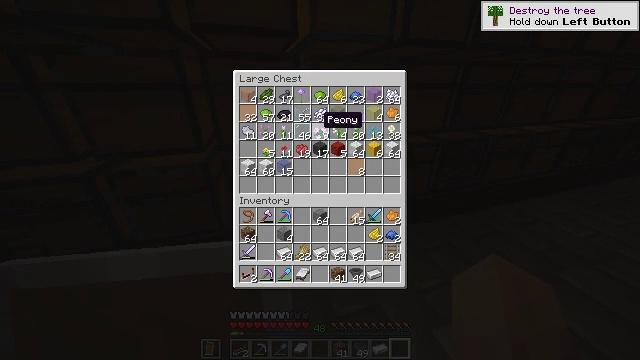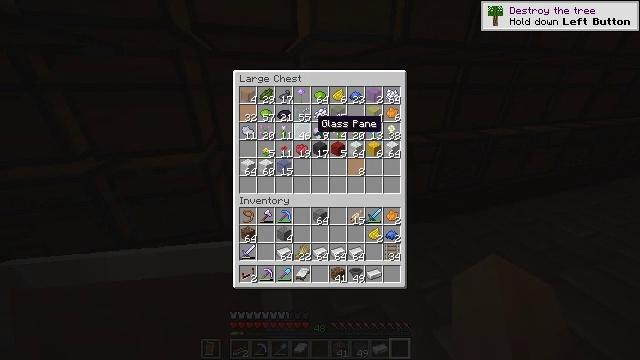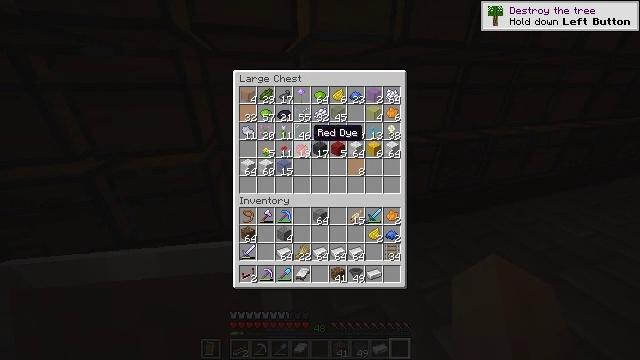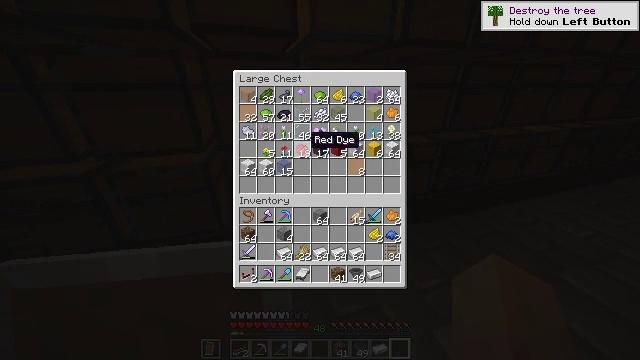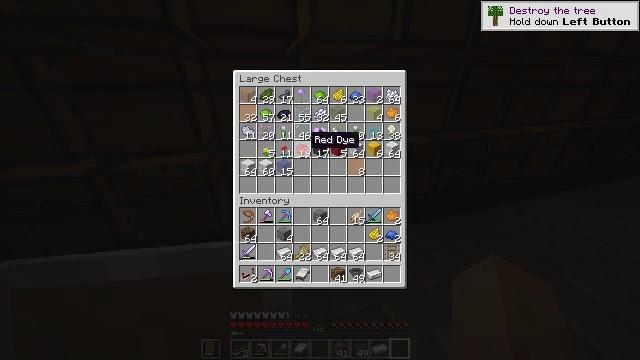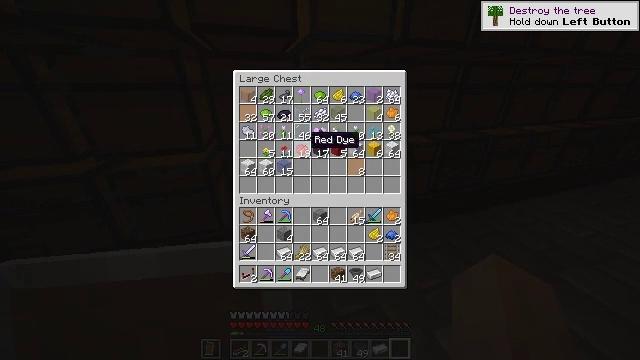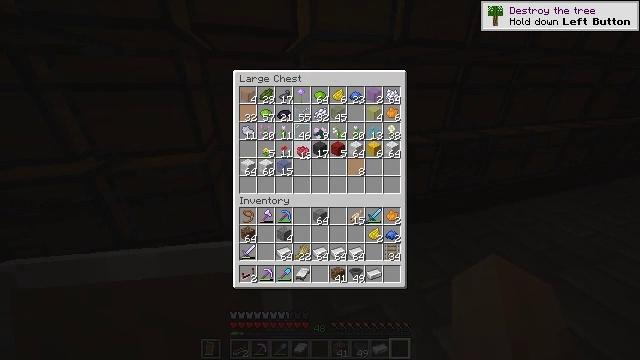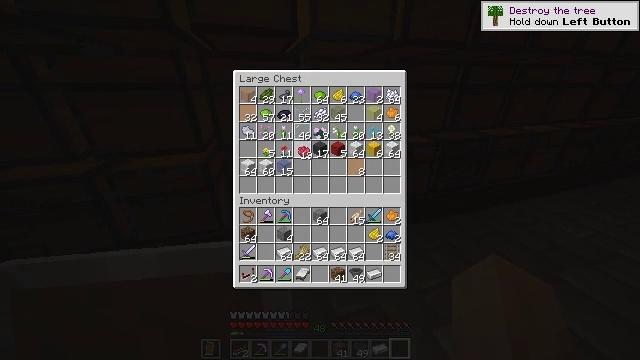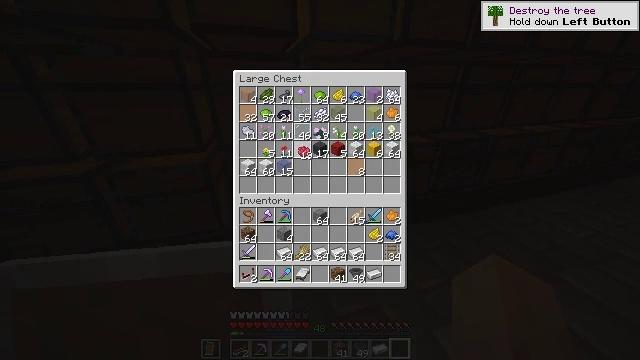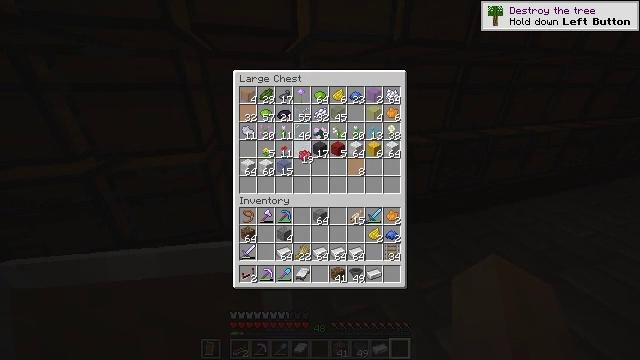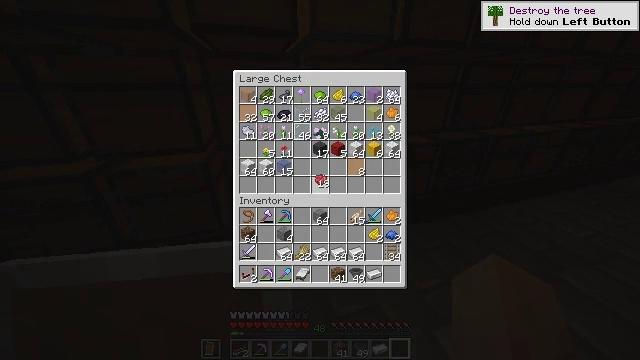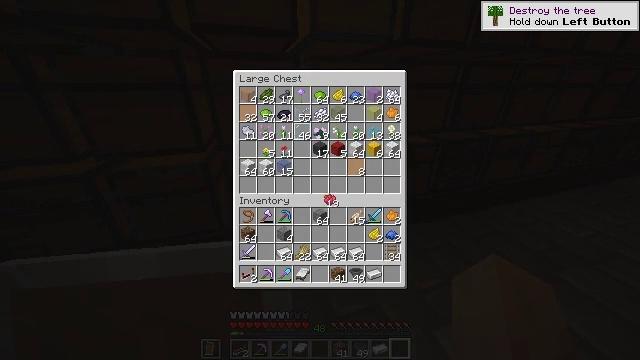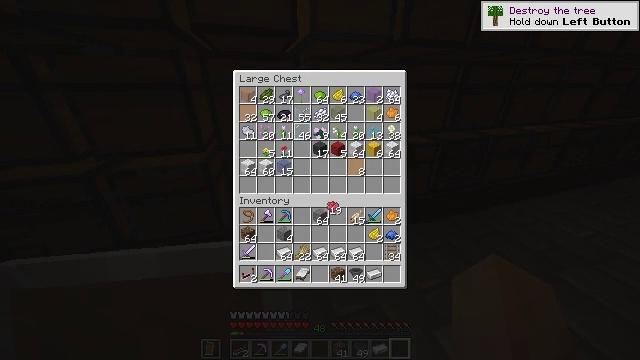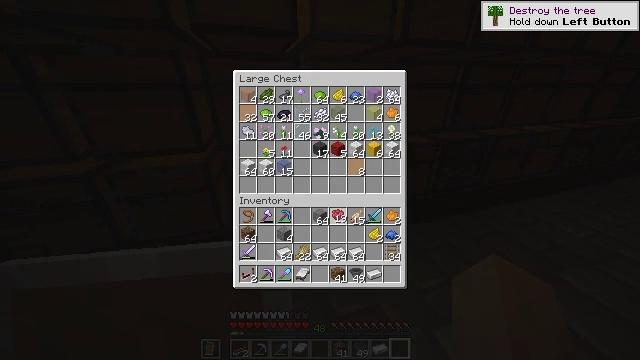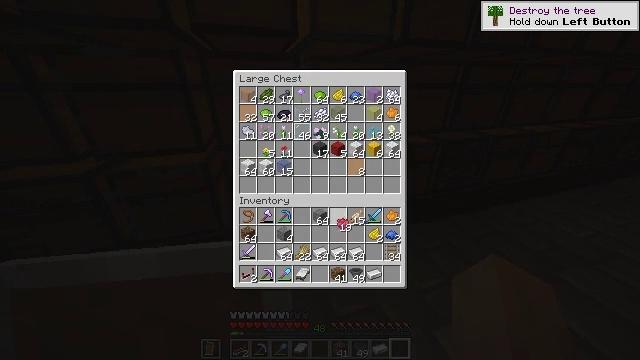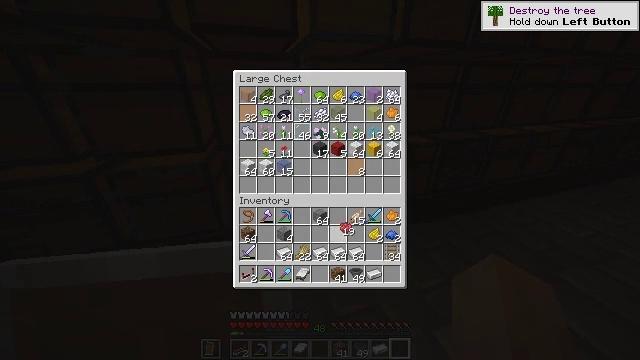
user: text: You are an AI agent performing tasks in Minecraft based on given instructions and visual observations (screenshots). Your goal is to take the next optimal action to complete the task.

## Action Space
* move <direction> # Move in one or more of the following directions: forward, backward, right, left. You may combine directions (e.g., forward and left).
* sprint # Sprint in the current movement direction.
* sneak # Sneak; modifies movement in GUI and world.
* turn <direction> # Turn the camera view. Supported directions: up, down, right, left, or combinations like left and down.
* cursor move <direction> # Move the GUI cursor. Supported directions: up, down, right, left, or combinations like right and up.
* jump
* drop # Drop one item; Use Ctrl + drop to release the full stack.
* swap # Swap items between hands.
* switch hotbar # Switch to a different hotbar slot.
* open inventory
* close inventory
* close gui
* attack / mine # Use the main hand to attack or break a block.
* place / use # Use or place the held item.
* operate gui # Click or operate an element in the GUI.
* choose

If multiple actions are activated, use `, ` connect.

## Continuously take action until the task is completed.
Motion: motion action
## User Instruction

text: Craft magenta dye.
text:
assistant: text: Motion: no_op
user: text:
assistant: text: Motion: cursor move down
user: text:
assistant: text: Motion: cursor move down
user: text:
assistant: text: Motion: no_op
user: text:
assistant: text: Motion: no_op
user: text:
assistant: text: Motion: operate gui
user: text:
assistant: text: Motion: operate gui
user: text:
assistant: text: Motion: no_op
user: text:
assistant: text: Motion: no_op
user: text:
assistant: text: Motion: cursor move right and down
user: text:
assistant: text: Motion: cursor move right and down
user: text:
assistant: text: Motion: cursor move down
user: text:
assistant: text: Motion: cursor move down
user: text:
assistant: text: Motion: cursor move down
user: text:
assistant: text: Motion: no_op
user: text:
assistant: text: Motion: no_op
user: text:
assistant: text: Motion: no_op
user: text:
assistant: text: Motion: no_op
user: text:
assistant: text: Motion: choose
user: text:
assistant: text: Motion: choose
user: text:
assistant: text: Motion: no_op
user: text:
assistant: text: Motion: no_op
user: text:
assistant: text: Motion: no_op
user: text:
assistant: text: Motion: choose
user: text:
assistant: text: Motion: no_op
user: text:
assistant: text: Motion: no_op
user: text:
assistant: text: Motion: cursor move left and up
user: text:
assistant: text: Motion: cursor move left and up
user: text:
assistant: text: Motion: cursor move left and up
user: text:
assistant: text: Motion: no_op